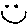
Label: smiley face